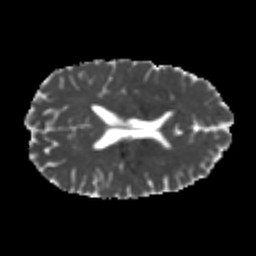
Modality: MD
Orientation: axial
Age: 23
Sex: male
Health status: healthy
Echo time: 0.074 s